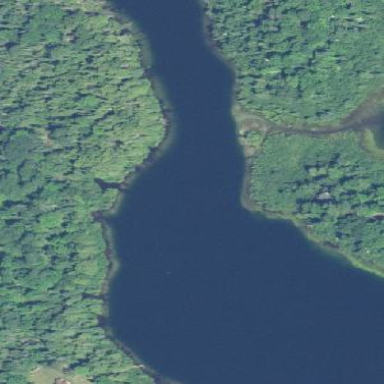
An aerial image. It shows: Serene lake surrounded by nature.